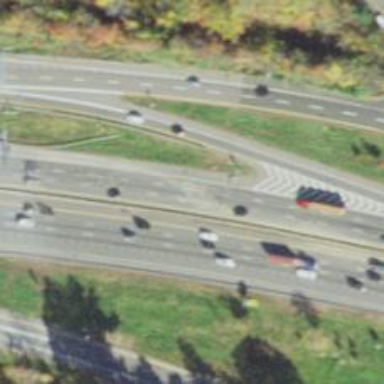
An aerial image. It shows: Asphalt motorway.